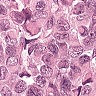
Metastatic tissue present: yes